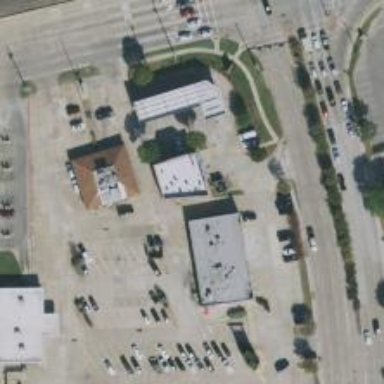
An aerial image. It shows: Convenience shop.